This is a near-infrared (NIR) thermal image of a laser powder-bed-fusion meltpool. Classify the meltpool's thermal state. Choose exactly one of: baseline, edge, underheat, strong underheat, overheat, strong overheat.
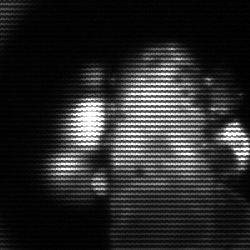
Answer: strong underheat